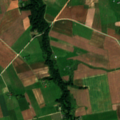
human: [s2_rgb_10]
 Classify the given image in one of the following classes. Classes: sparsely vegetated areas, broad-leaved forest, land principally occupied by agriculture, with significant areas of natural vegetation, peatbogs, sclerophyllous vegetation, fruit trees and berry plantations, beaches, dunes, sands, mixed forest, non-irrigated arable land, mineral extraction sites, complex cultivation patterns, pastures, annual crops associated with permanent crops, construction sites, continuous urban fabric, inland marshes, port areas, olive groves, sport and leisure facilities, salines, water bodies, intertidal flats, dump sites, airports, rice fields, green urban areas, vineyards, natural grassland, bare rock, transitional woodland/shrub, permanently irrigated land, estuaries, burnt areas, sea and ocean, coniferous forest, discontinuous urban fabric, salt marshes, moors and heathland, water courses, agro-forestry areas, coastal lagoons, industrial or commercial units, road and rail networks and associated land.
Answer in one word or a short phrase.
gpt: non-irrigated arable land, pastures, complex cultivation patterns, land principally occupied by agriculture, with significant areas of natural vegetation, mixed forest